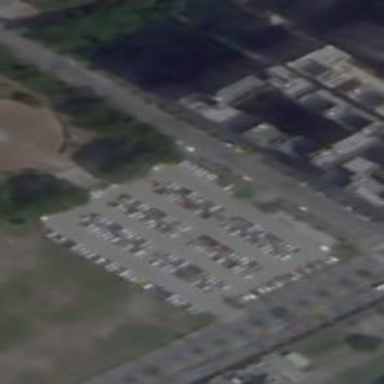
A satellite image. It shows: Parking area.